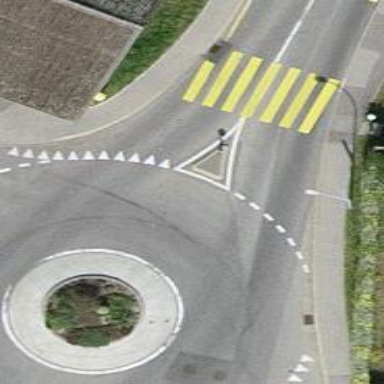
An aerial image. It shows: Tertiary road with asphalt surface leading to roundabout.